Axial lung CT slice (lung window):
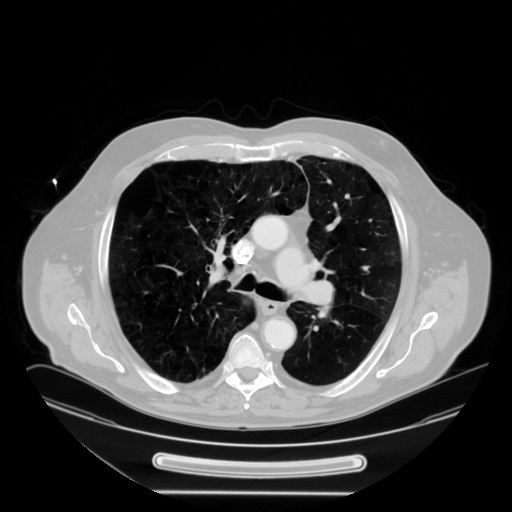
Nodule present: no